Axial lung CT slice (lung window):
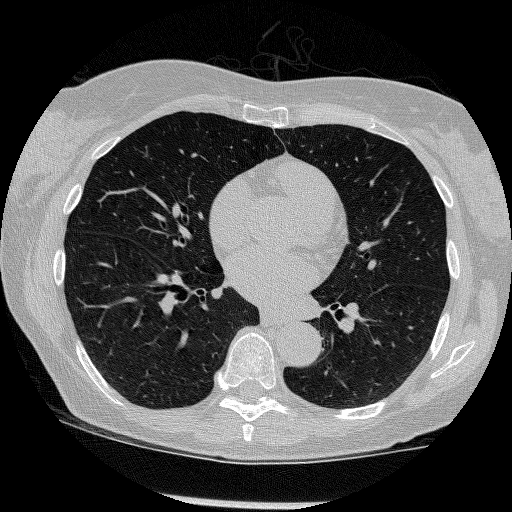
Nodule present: no